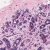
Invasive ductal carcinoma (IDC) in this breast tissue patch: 0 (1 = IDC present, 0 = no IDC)